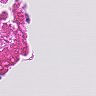
Metastatic tissue present: no